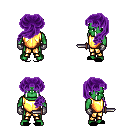
a pixel art fantasy rpg character, male body template, orc, green skin, gold chest armor, gold greaves, purple princess hairstyle, metal gloves, black slippers, dagger, four views (front, back, left, right), 2x2 character sprite sheet, small pixel art, hard edges, no anti-aliasing